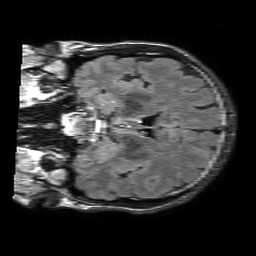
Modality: FLAIR
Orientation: coronal
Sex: male
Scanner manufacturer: philips
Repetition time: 11 s
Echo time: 0.125 s